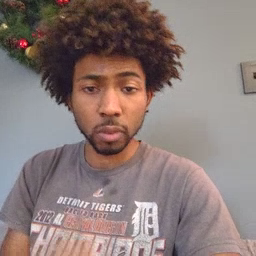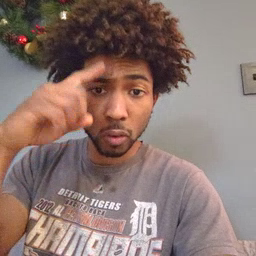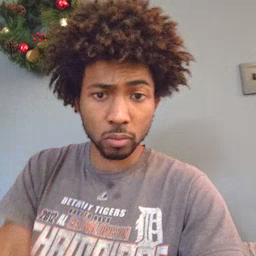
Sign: for